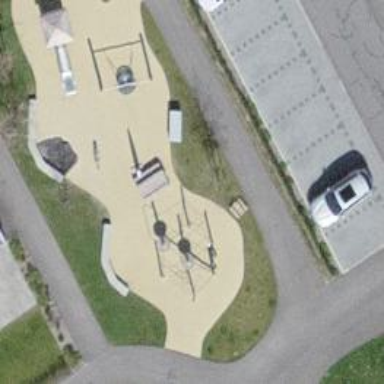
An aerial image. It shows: Playground is depicted in the image.